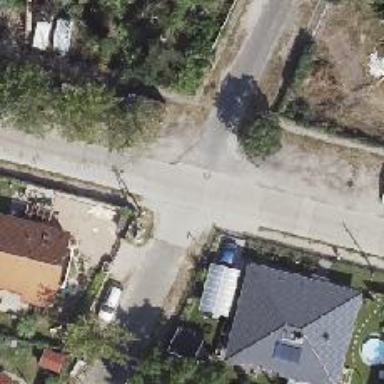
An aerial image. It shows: Residential road with concrete surface and sidewalks on both sides.